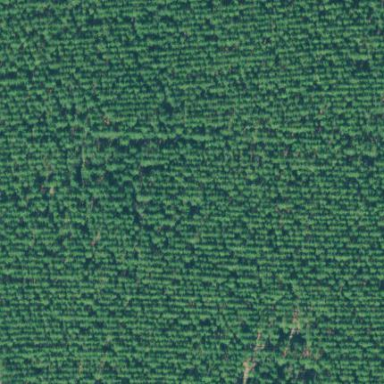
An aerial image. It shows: Forest area.